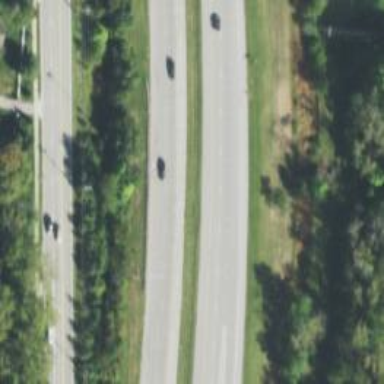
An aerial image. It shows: Secondary road marked as expressway for motor vehicles.